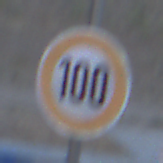
Verkehrszeichen: Geschwindigkeit100
Umgebung: Outdoor, Urban
Tageszeit: SunriseSunset
Wetter: Clear
Licht: Natural
Jahreszeit: NotSpecified
Kontrast: LowContrast